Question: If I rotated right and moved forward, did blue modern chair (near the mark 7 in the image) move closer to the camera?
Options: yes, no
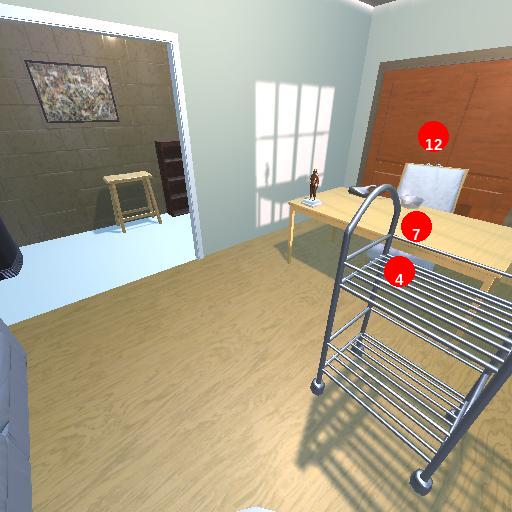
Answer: yes